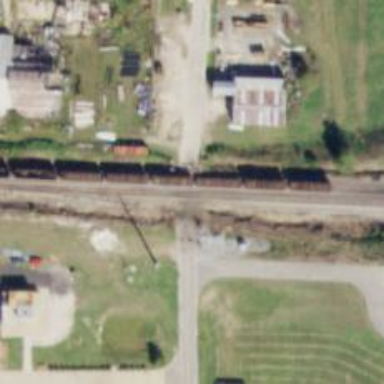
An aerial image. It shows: Level crossing with lights at railway intersection.